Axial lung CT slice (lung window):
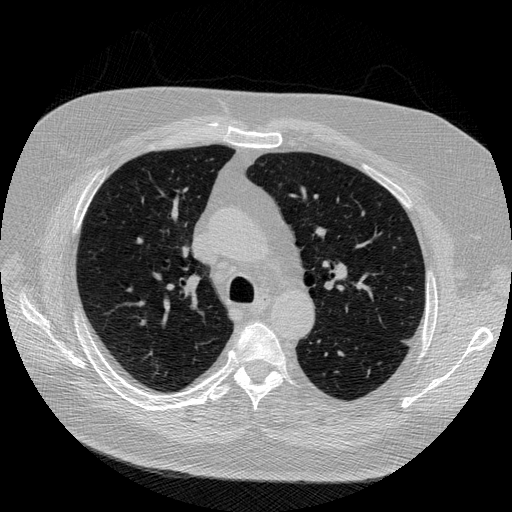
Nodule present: no